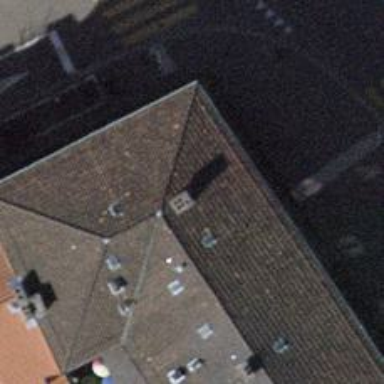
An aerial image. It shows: Furniture shop.